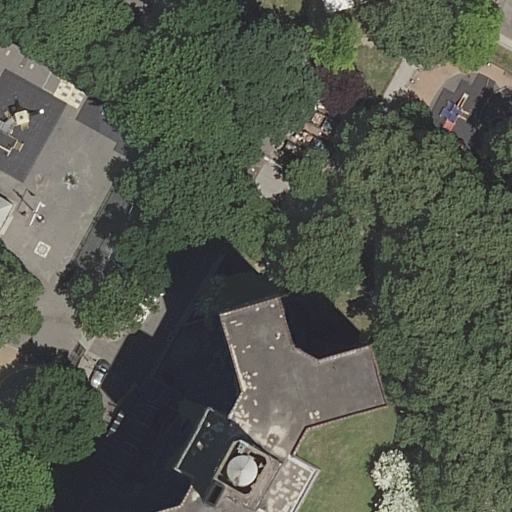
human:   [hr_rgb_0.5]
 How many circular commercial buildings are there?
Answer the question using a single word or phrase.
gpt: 0

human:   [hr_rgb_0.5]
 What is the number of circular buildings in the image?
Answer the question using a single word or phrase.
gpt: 0

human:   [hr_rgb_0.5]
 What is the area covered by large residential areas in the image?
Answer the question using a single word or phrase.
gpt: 5111m2

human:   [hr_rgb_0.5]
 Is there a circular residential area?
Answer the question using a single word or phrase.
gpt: no

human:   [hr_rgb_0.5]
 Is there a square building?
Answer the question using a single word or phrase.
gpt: no

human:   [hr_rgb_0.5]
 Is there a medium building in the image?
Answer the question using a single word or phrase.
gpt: no

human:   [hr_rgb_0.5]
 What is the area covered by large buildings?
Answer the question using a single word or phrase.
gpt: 956m2

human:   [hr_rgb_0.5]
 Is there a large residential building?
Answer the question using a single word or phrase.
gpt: yes

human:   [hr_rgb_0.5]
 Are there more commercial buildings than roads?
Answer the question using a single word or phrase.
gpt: no

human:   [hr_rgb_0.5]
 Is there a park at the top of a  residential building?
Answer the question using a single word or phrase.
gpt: yes

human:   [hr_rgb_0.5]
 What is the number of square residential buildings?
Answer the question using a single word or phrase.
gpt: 0

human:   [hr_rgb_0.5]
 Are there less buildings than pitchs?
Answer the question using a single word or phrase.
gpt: no

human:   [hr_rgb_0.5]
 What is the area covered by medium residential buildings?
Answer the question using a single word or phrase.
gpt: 0m2

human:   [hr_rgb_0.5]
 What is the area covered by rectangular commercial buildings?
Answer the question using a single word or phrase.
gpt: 0m2

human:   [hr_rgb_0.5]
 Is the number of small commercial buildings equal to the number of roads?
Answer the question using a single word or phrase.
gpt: no

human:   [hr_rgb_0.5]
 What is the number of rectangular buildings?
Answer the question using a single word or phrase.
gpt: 1

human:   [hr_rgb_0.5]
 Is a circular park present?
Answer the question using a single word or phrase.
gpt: no

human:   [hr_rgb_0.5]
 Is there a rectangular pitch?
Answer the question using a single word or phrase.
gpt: yes

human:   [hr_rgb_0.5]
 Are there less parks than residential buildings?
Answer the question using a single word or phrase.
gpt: yes

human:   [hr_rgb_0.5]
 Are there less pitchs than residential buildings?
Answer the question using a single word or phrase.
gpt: yes

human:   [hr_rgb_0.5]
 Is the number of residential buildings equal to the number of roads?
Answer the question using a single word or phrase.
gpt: no

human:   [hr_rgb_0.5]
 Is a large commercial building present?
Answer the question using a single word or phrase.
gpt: no

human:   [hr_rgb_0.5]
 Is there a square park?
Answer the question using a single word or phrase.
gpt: no

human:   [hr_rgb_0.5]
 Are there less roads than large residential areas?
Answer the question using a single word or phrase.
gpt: no

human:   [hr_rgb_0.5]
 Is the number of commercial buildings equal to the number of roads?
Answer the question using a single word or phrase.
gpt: no

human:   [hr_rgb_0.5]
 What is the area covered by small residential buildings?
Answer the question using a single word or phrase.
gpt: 10m2

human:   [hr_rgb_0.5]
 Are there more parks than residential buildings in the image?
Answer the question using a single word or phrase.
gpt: no

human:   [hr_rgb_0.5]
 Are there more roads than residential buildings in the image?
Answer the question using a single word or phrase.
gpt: yes

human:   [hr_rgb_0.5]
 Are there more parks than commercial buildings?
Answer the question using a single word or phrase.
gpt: yes

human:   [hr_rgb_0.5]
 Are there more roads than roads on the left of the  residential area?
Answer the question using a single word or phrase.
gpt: no

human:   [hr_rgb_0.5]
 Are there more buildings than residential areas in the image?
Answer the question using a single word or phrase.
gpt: yes

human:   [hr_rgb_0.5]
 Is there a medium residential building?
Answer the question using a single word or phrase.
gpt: no

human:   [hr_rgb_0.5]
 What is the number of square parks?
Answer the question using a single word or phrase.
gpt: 0

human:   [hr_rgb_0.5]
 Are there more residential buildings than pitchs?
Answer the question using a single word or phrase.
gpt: yes

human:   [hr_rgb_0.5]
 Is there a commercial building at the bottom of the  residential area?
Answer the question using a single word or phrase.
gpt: no

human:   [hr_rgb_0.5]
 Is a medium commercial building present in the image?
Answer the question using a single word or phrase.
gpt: no